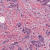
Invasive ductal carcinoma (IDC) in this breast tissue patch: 1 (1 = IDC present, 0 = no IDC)